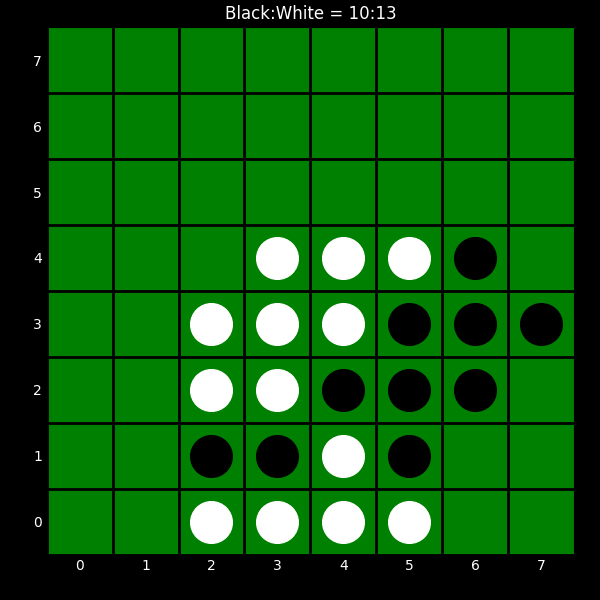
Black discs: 10
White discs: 13